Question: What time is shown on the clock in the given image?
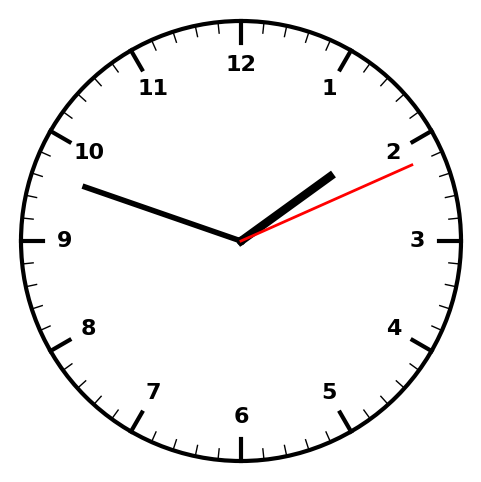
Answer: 01:48:11